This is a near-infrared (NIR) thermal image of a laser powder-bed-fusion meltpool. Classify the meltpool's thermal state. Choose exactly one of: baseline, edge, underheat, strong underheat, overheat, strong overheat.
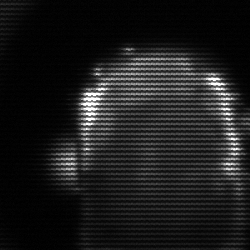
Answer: baseline